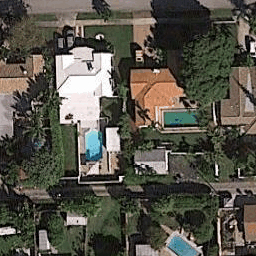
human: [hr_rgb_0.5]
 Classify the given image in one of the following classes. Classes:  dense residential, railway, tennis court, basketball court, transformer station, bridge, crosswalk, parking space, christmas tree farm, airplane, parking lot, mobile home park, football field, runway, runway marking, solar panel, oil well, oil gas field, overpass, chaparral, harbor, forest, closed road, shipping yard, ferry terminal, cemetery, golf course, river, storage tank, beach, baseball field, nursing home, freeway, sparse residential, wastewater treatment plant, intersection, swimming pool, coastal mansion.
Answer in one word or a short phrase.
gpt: coastal mansion